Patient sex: M
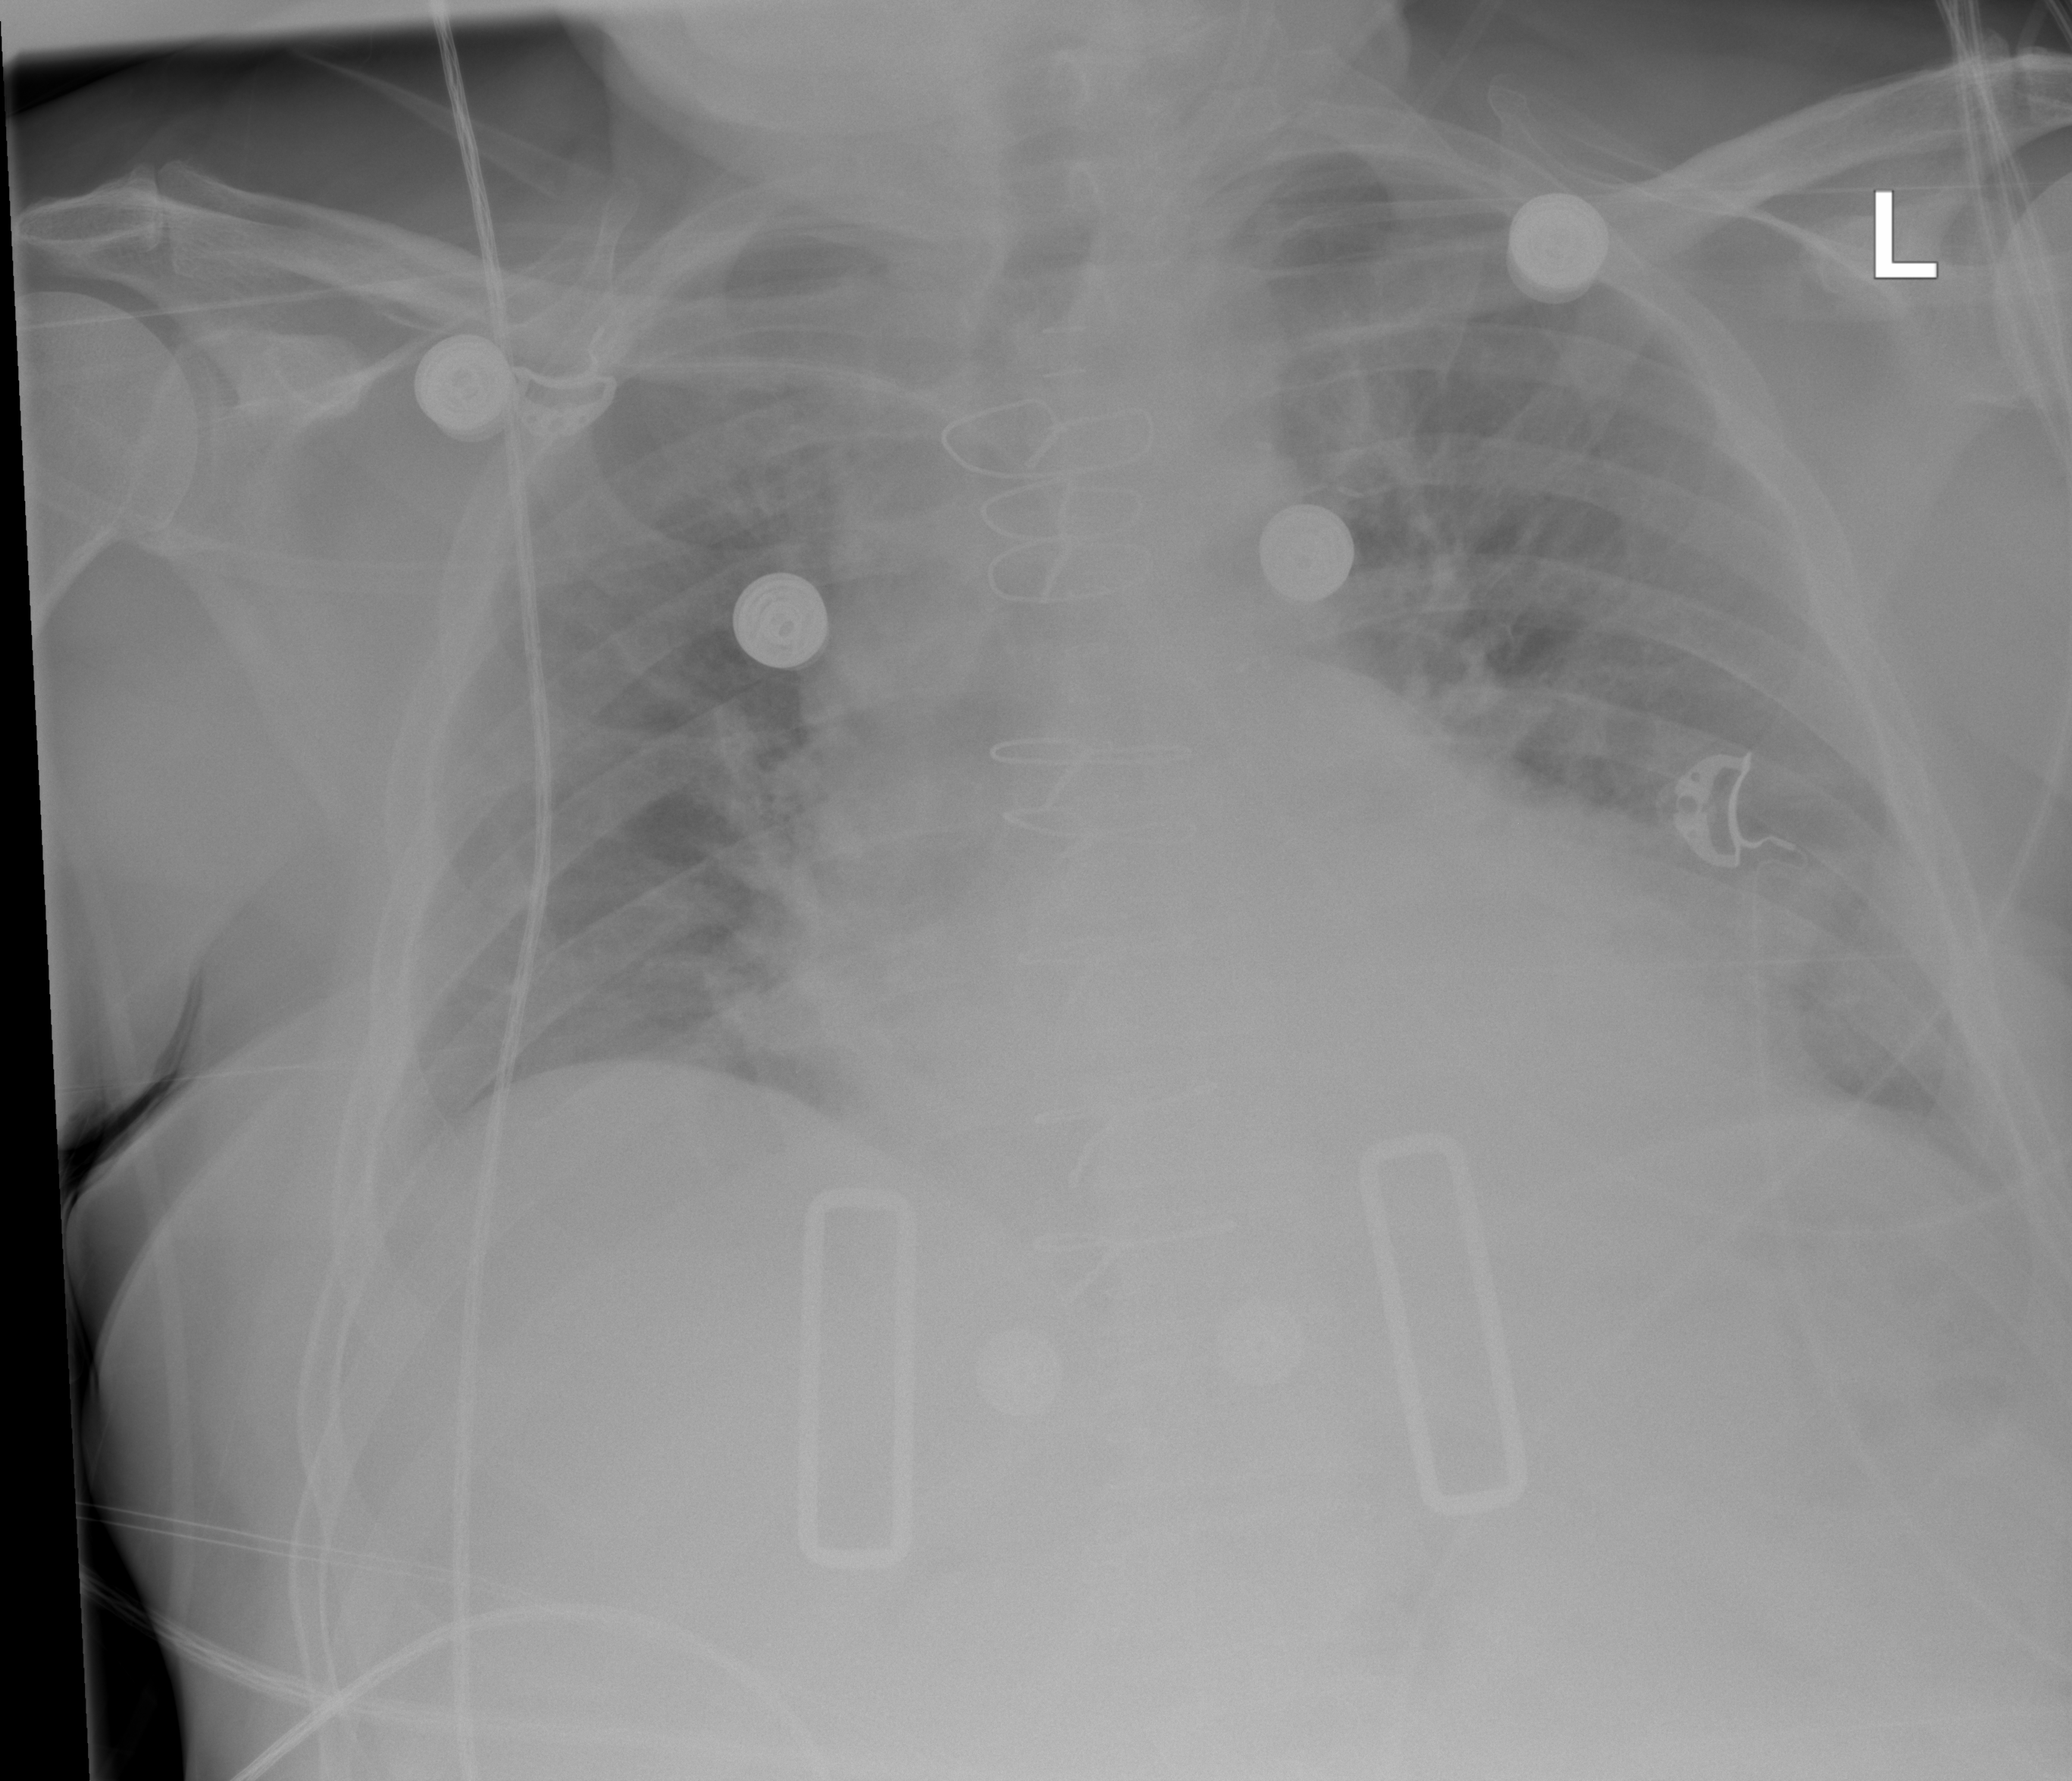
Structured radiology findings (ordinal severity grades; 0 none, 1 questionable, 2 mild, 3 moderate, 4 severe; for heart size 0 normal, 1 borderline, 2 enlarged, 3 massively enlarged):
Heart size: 2
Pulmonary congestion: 2
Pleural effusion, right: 0
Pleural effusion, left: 2
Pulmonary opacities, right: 0
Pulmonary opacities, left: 0
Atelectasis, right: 0
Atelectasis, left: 2